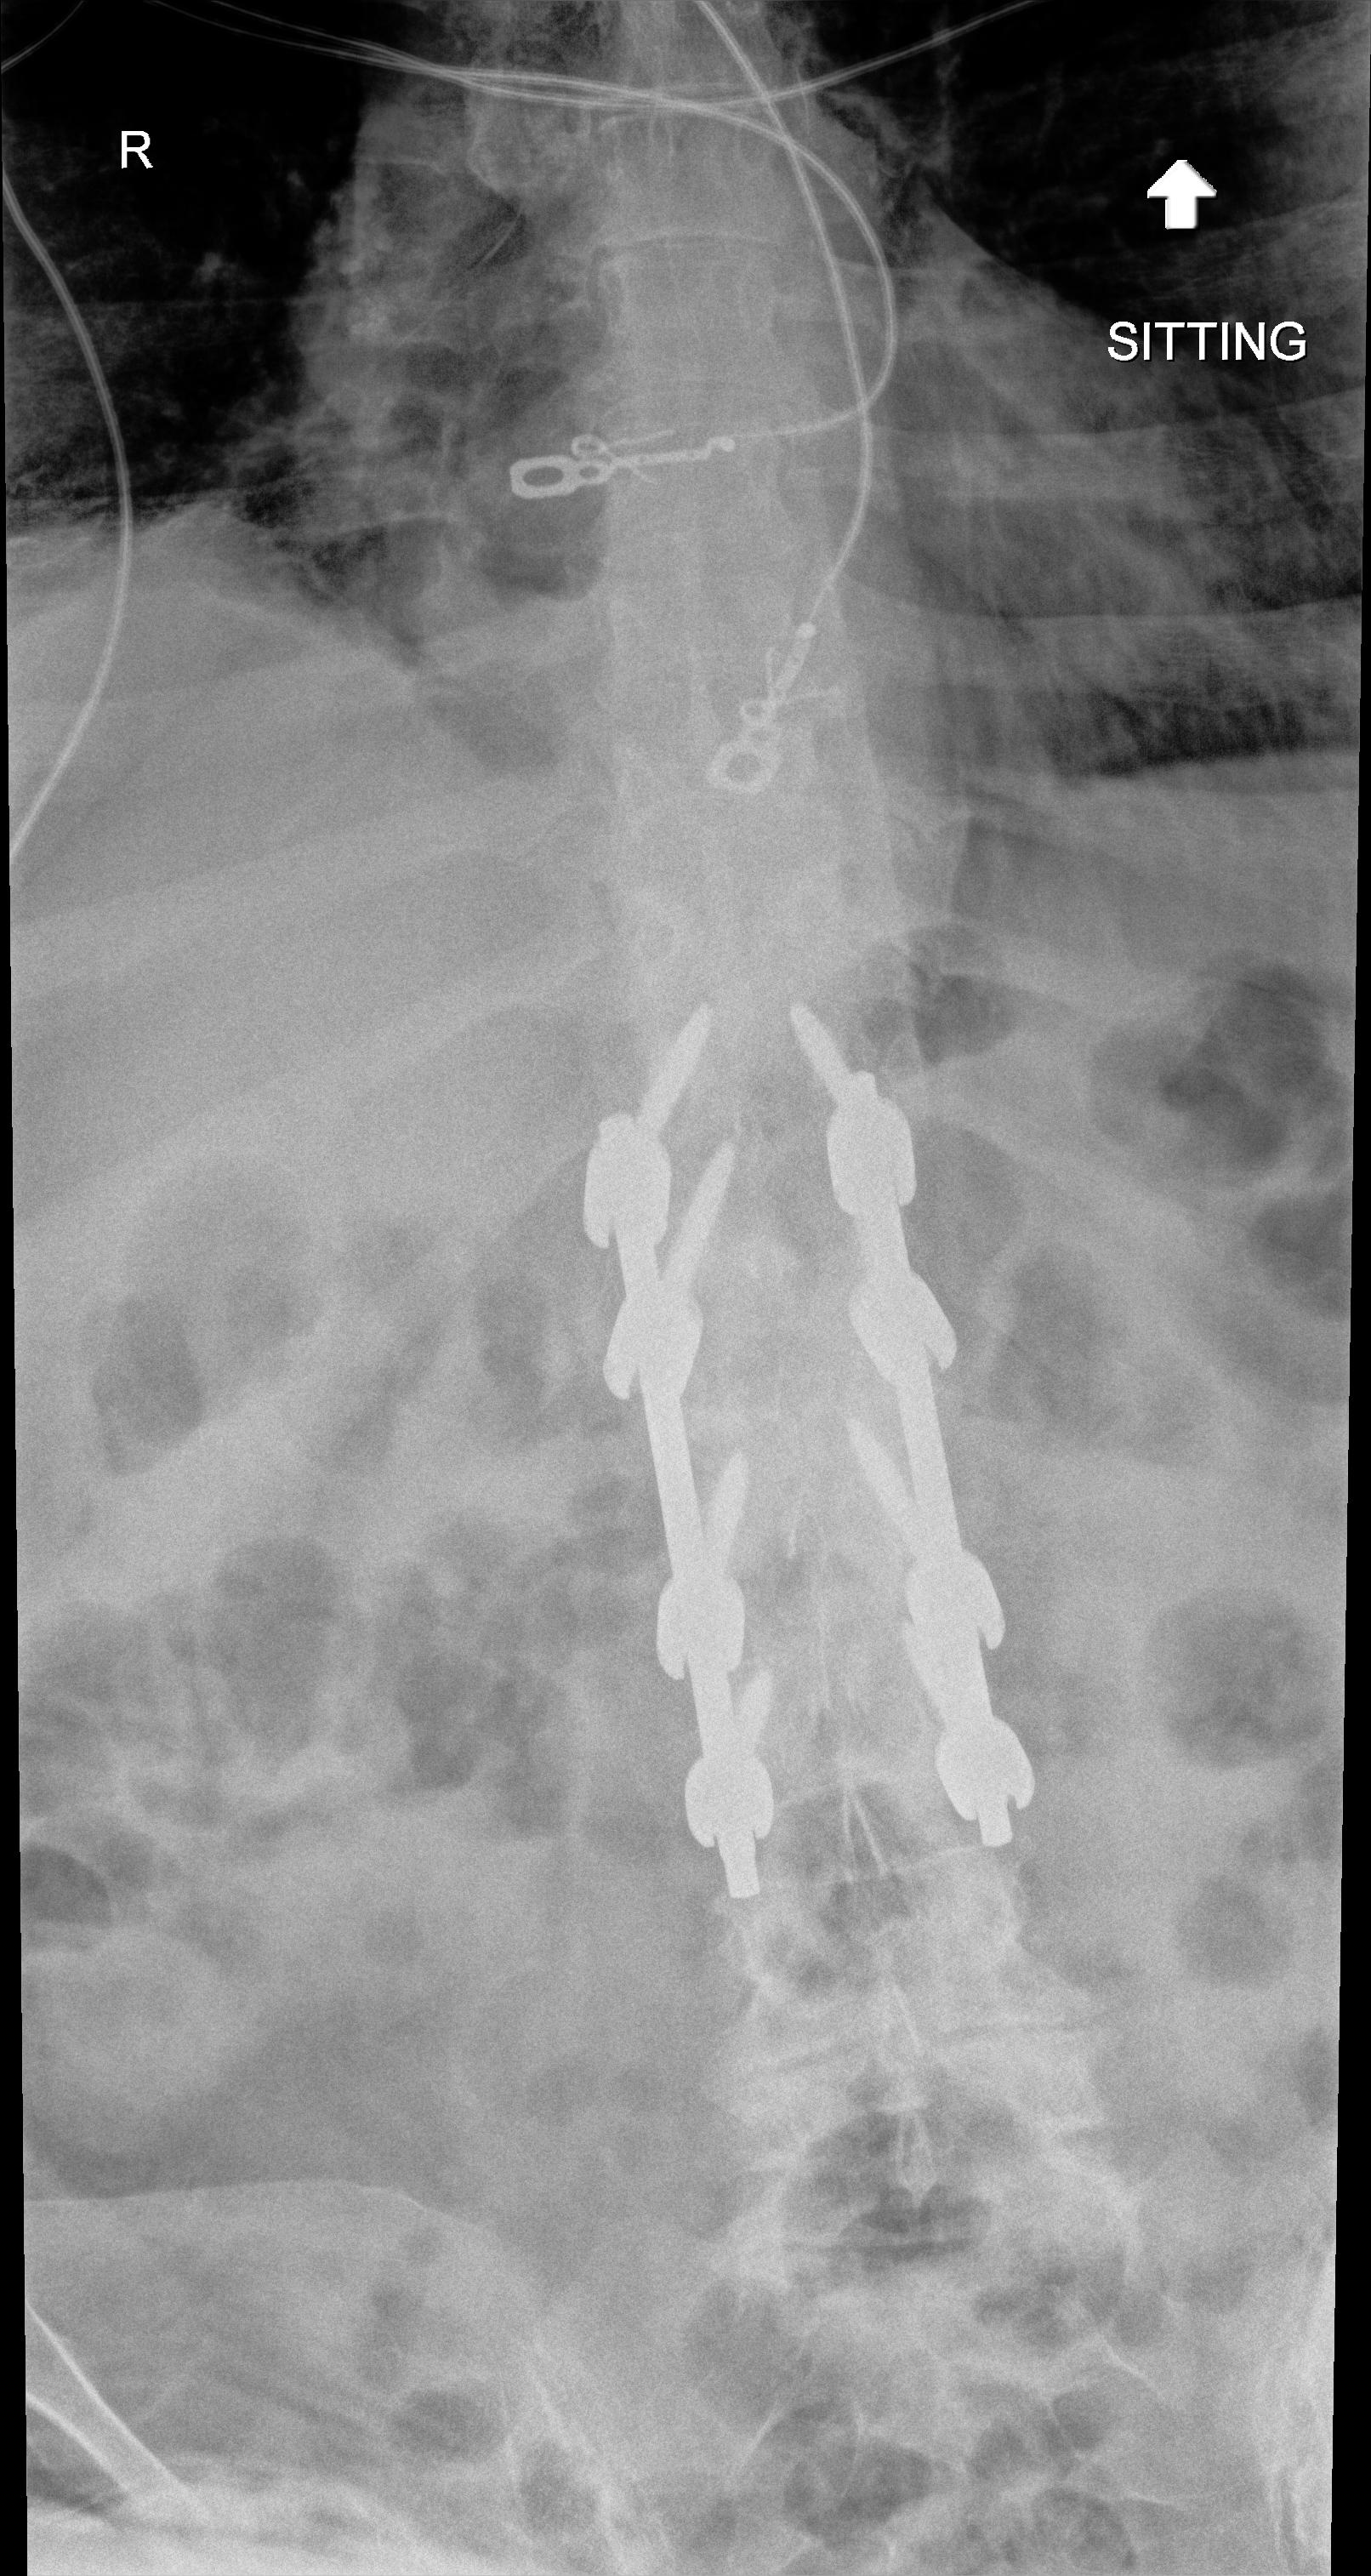
View: AP
Implant manufacturer: Styker everest (K2M)